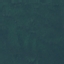
Land use / land cover: Forest